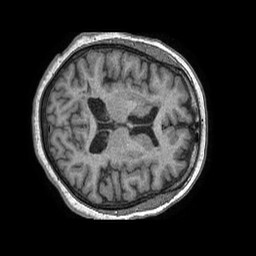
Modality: T1w
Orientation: axial
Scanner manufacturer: philips
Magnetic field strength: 1.5 T
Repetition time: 0.007667 s
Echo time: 0.003522 s